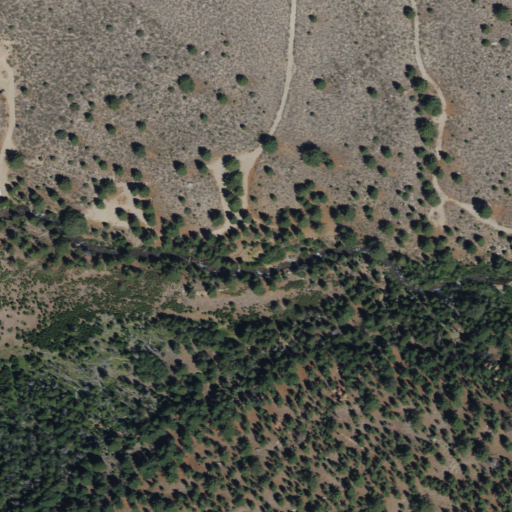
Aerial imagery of valley in California named Gibbs Canyon containing evergreen forest, shrub, open development, and low intensity development